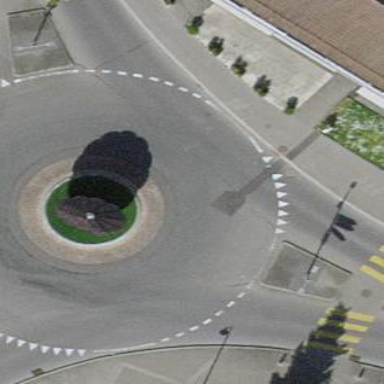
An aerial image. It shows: Tertiary road with asphalt surface leading to roundabout.